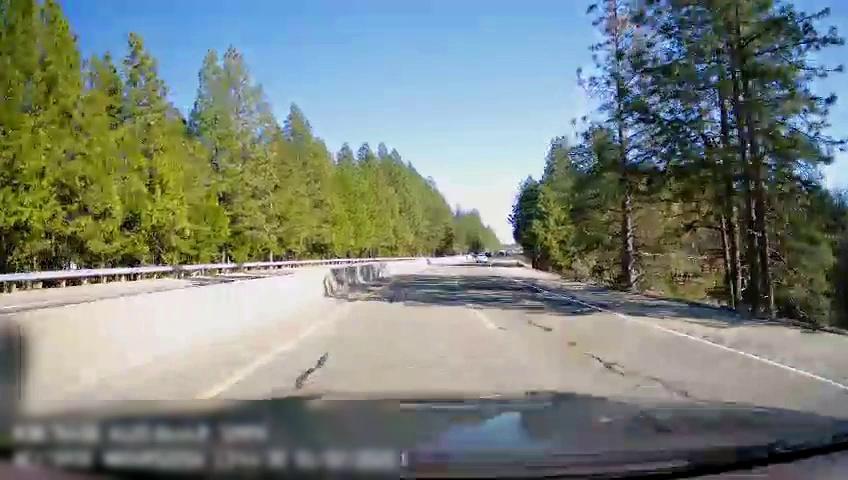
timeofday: Day
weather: Sunny
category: Drivable Space
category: Drivable Space
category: Vehicles | Car
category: Lanes | Alternate Lane
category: Lanes | Current Lane
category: Lanes | Alternate Lane
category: Lanes | Opposite Lane